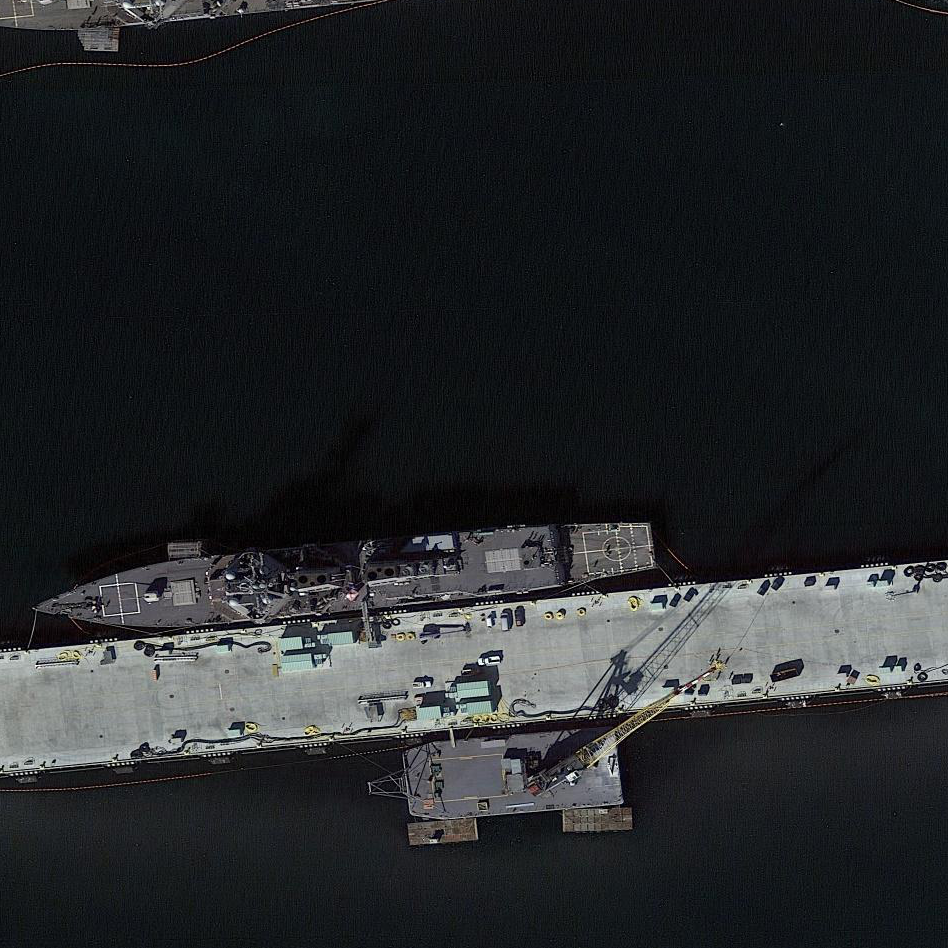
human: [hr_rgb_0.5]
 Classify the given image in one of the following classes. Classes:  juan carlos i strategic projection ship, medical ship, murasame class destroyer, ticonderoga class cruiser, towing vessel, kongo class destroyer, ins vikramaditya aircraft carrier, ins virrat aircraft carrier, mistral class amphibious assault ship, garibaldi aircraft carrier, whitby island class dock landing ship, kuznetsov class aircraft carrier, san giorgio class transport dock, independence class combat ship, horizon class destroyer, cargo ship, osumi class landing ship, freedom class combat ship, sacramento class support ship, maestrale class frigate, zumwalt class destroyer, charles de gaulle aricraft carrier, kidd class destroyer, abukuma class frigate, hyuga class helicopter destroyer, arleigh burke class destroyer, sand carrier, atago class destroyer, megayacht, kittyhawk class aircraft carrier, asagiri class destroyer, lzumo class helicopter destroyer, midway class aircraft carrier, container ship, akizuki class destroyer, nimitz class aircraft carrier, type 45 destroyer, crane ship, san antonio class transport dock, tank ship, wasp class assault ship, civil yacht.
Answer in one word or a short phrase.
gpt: Arleigh Burke class destroyer